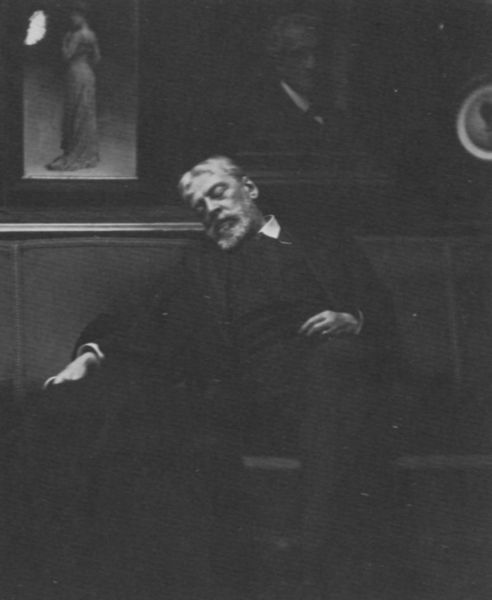
Titel: Jean Mounet-Sully (1841-1916), Schauspieler
Künstler: Atelier Nadar
Institution: unbekannt
Schlagwörter: dunkel, hand, kopf, mann, schlaf, weiß, sitzen, frau, haar, kleid, ohr, raum, rücken, schwarz, zimmer, dame, alt, anzug, bart, hemd, wand, augen, kragen, mensch, rahmen, bild, hände, innenraum, portrait, porträt, haare, rund, beine, bilder, fotos, ruhen, schlafen, bank, weste, foto, fotografie, photographie, medaillon, schwarz-weiss, freud, photo, fotographie, ausruhen, schlafender, nadar, eingeschlafen